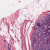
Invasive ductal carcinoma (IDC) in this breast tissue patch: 1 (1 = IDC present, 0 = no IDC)